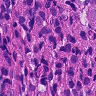
Metastatic tissue present: yes